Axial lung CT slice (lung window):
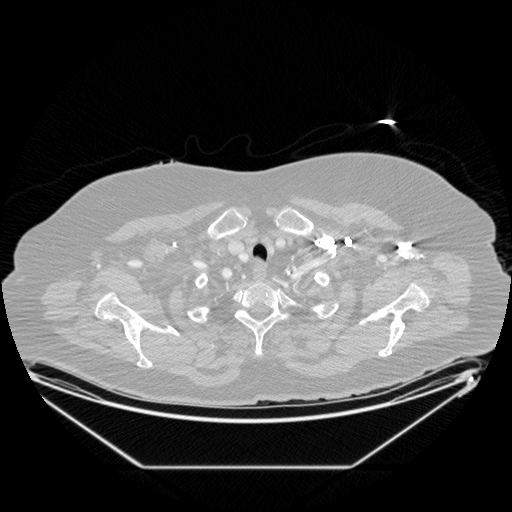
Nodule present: no